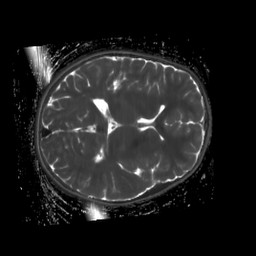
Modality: T2map
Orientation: axial
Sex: female
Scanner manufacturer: siemens
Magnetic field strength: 3 T
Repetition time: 4 s